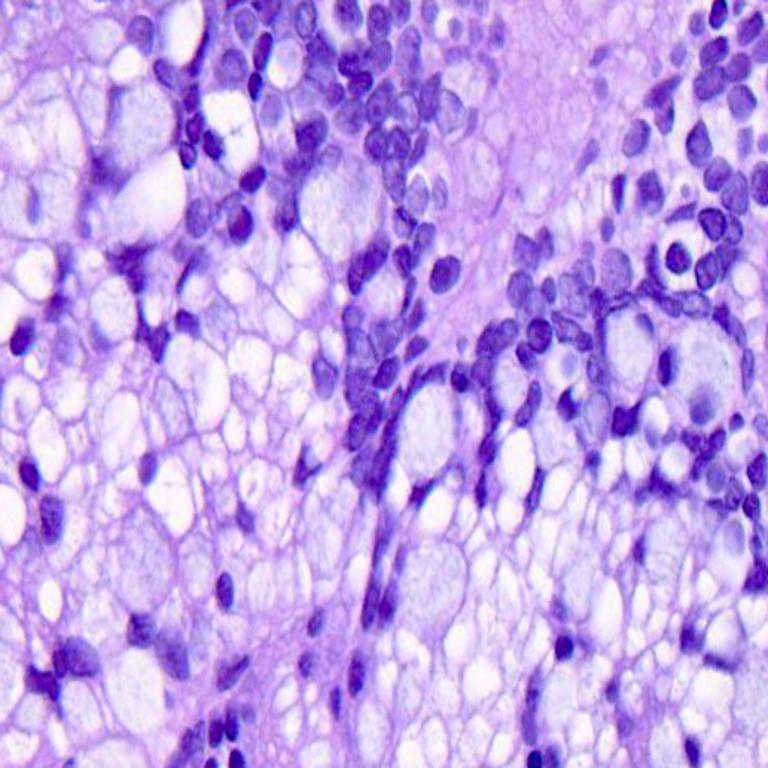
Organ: colon
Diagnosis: adenocarcinomas